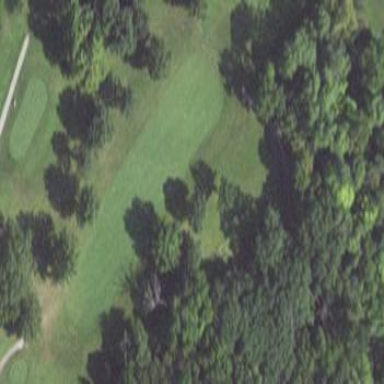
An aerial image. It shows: Golf fairway in the image.